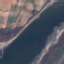
Land use / land cover: River